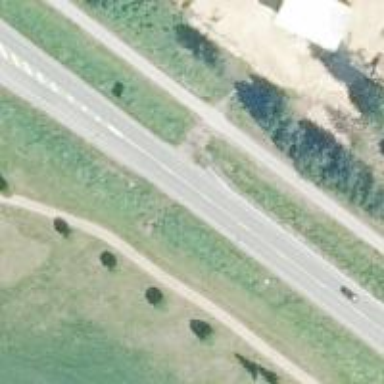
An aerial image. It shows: Asphalt road classified as trunk highway.